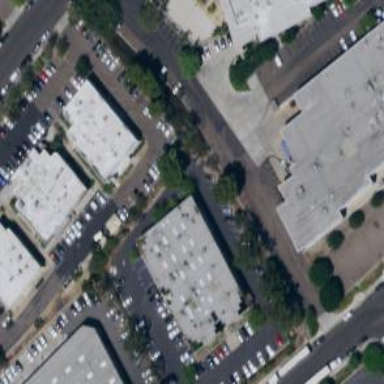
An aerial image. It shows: Office building.